Aerial crown-view tile of a tropical tree (Barro Colorado Island, Panama), acquired 20241014:
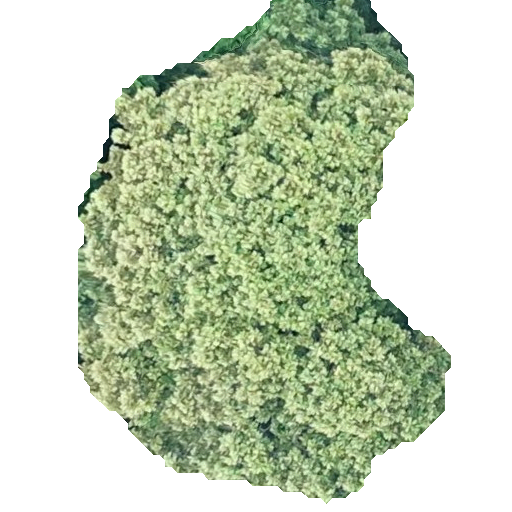
Species: Dipteryx oleifera
GBIF accepted scientific name: Dipteryx oleifera
Crown area: 207.854 m²